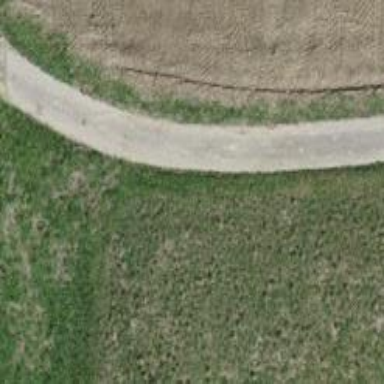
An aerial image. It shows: Paved track with grade 1 tracktype.